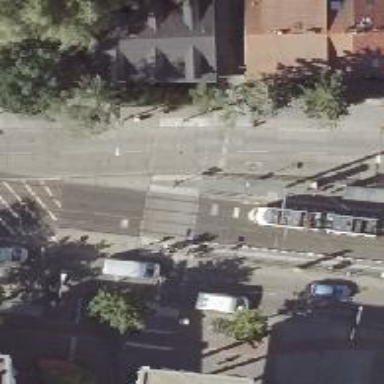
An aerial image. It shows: Tram crossing with traffic signals.